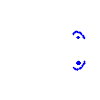
Particle: electron